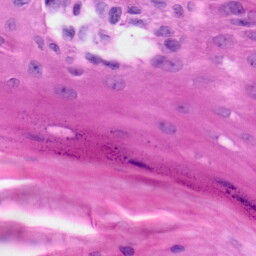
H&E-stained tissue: Skin